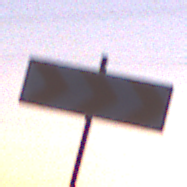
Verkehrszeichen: RichtungstafelnInKurvenGrossLinks
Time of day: SunriseSunset
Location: Outdoor (Nature)
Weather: Clear
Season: NotSpecified
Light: Natural